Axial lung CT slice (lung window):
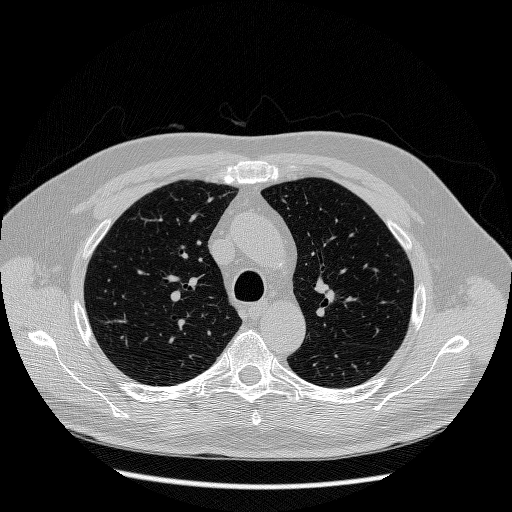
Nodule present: no